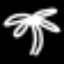
Label: palm tree